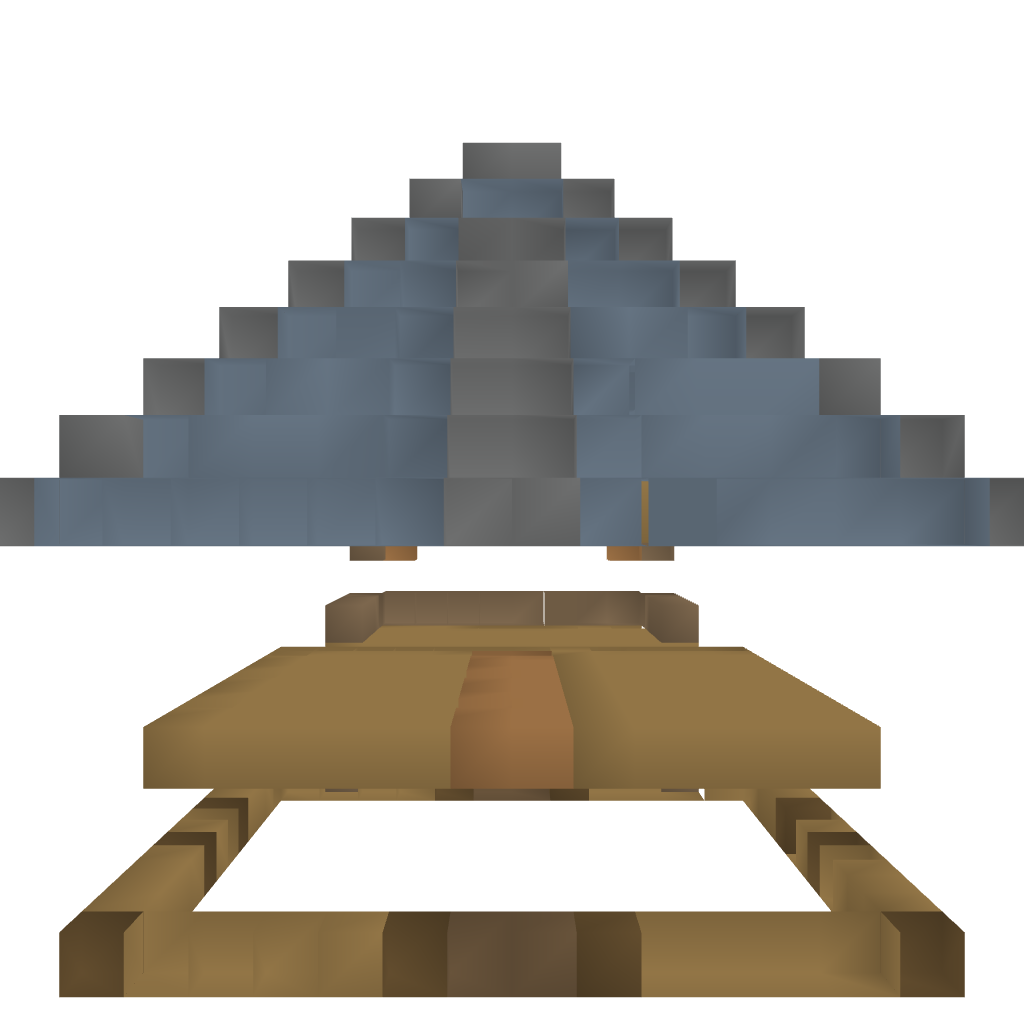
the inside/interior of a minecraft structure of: Just A House